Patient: sex F, age 57
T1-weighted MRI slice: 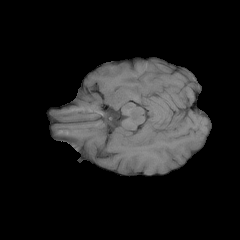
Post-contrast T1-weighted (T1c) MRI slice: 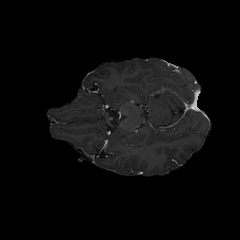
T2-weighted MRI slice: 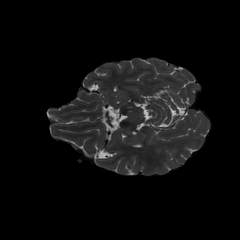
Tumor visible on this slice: no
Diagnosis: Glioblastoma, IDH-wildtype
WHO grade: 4